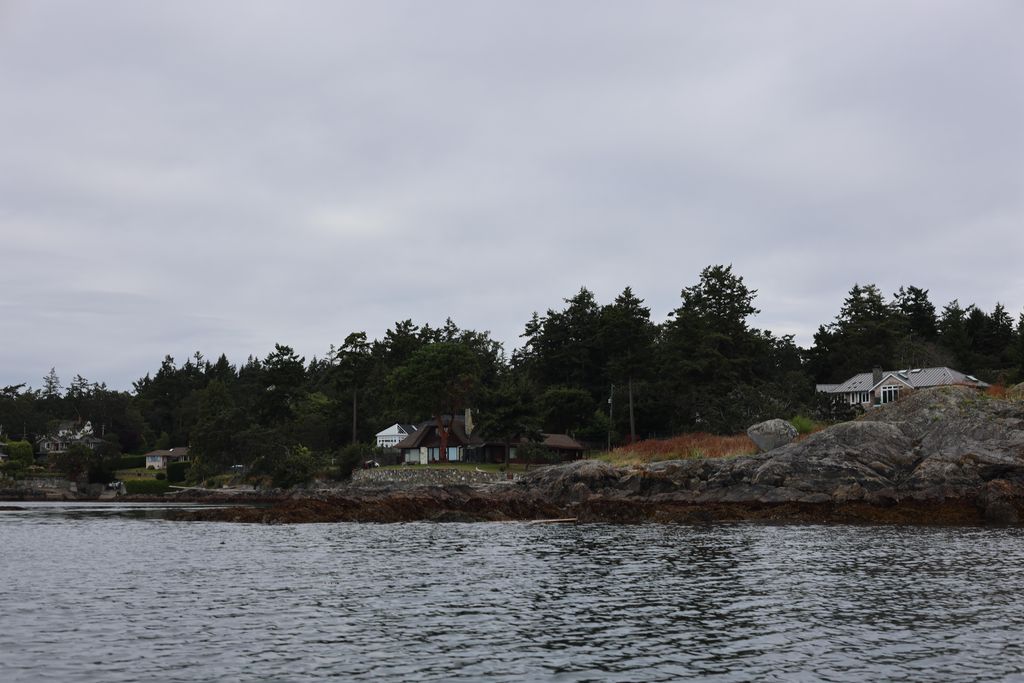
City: victoria